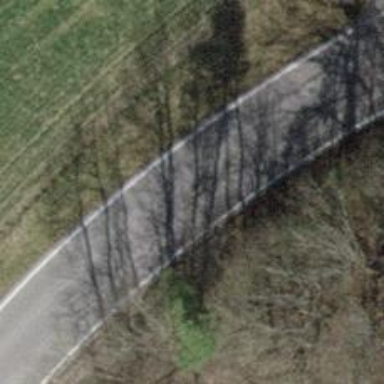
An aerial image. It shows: Unclassified road with asphalt surface.